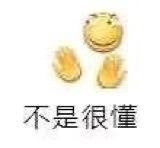
Label: emoji